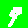
Digit: 7